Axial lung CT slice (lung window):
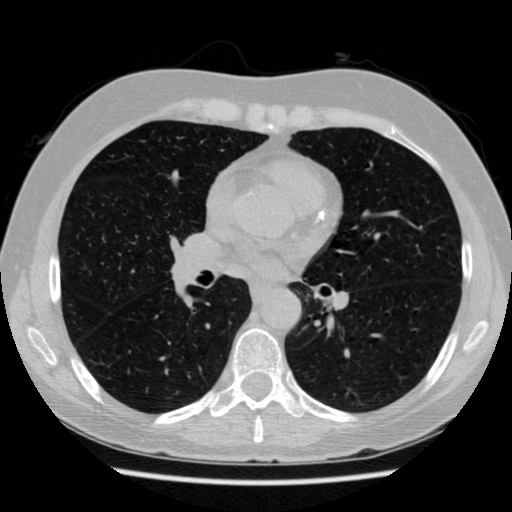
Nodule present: no